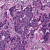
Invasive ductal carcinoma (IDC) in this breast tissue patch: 0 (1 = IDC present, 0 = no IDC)